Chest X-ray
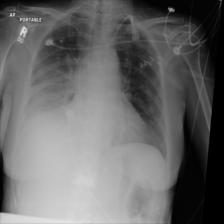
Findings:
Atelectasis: negative
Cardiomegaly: negative
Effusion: positive
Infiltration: negative
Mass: negative
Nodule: negative
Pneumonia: negative
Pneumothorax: negative
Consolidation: negative
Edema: negative
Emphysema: negative
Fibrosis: negative
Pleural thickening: negative
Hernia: negative